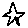
Label: star